Field crop: maize
Growth stage: 2
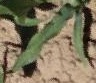
Species: maize